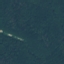
Land use / land cover: Forest